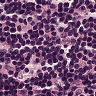
Metastatic tissue present: no